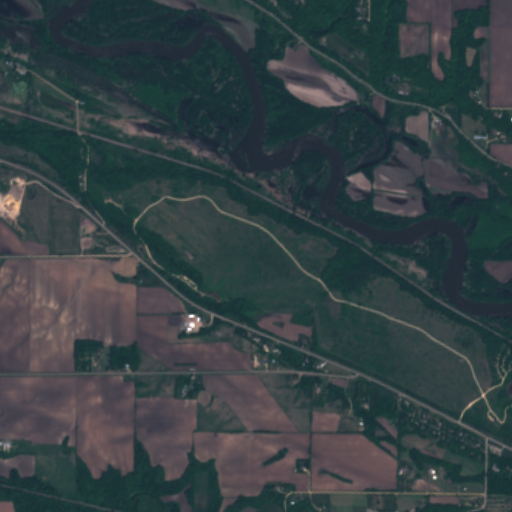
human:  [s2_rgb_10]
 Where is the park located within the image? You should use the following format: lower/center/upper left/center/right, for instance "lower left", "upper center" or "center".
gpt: The park is located in the lower right of the image.
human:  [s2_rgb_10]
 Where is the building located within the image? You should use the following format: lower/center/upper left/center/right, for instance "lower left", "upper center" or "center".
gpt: The building is located in the center of the image.
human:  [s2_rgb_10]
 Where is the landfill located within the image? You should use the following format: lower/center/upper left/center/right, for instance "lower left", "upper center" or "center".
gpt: There is no landfill in the image.